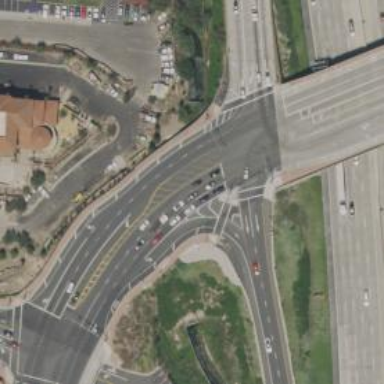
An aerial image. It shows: Footway located on traffic island.